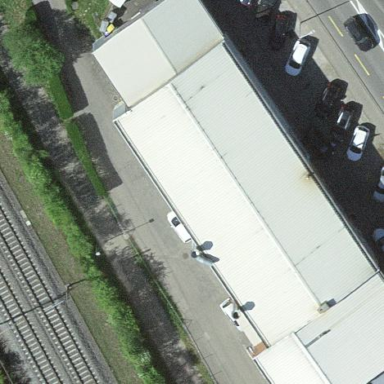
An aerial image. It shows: Commercial building.